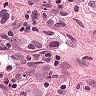
Metastatic tissue present: yes